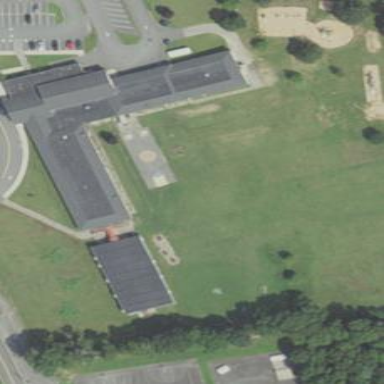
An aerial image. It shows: School building.